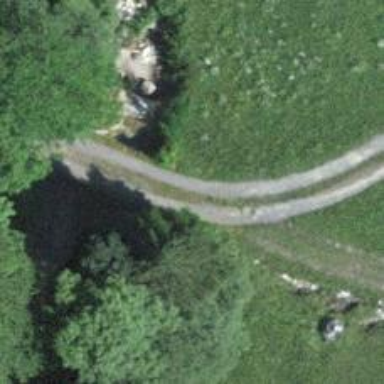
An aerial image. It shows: Track road on bridge.